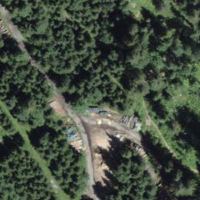
EUNIS habitat code: 44
Species observed at this site:
Neottia nidus-avis
Helix pomatia